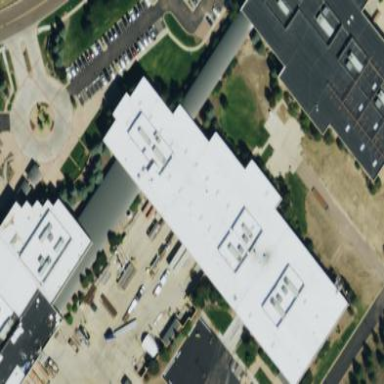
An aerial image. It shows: Office building.